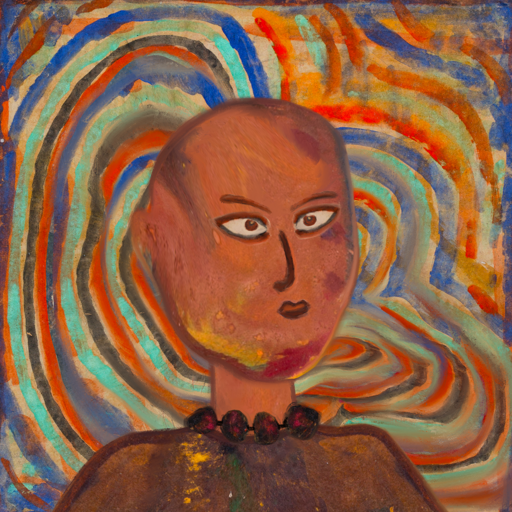
Background: Sisters, Head And Neck Side: Mother_And_Son_Son, Face Side: Roy_Bahadur, Bust: Comrade, Hair Side: Blank, Head Accessory: Blank, Second Necklace: Blank, Necklace: Mosgoul, Baby: Blank